Question: When the compiling of a project is complete (or at least when it says it does), I receive no window, no error message, or anything; VC++ freezes up and my computer basically stops responding altogether.
After about five minutes, Task Manager finally pops up and I'm able to close the program. Upon doing that, I see this:

I'm going to take a guess here and say something is wrong with the image above. On a side note, the process' ('MSBuild.exe') don't (seem) to open all at once, but that may only seem that way because the computer becomes frozen multiple times until I shutdown vc++.
Is this a known issue and if so what should I do so I can compile programs without this issue once again?
:
- - - -
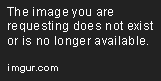
Answer: As suggested by Hans Passant, disabling solved the problem.